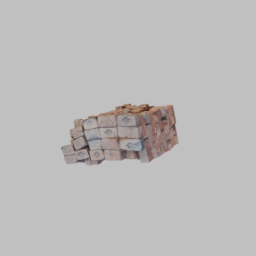
Label: architecture